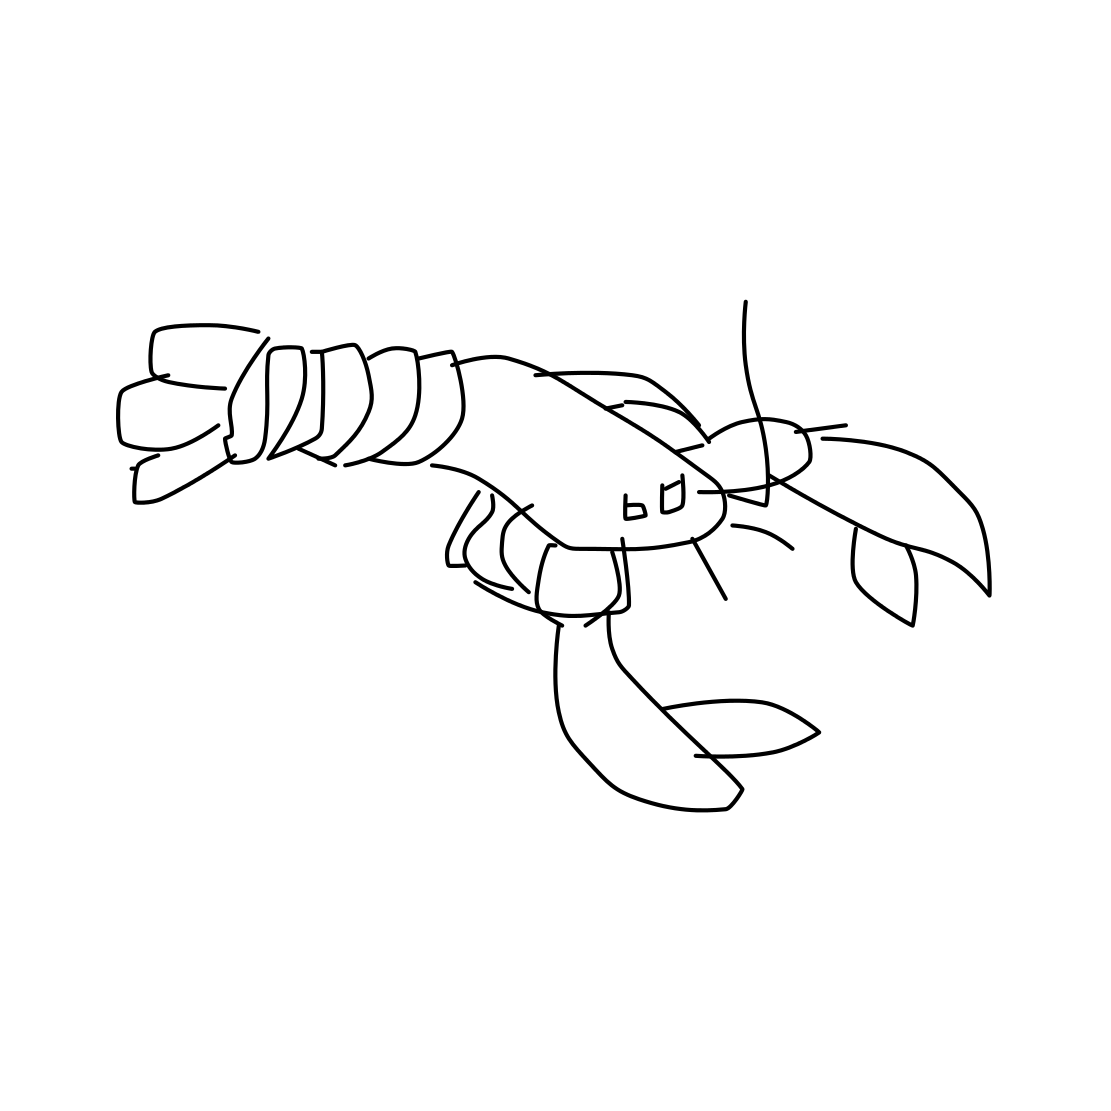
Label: lobster